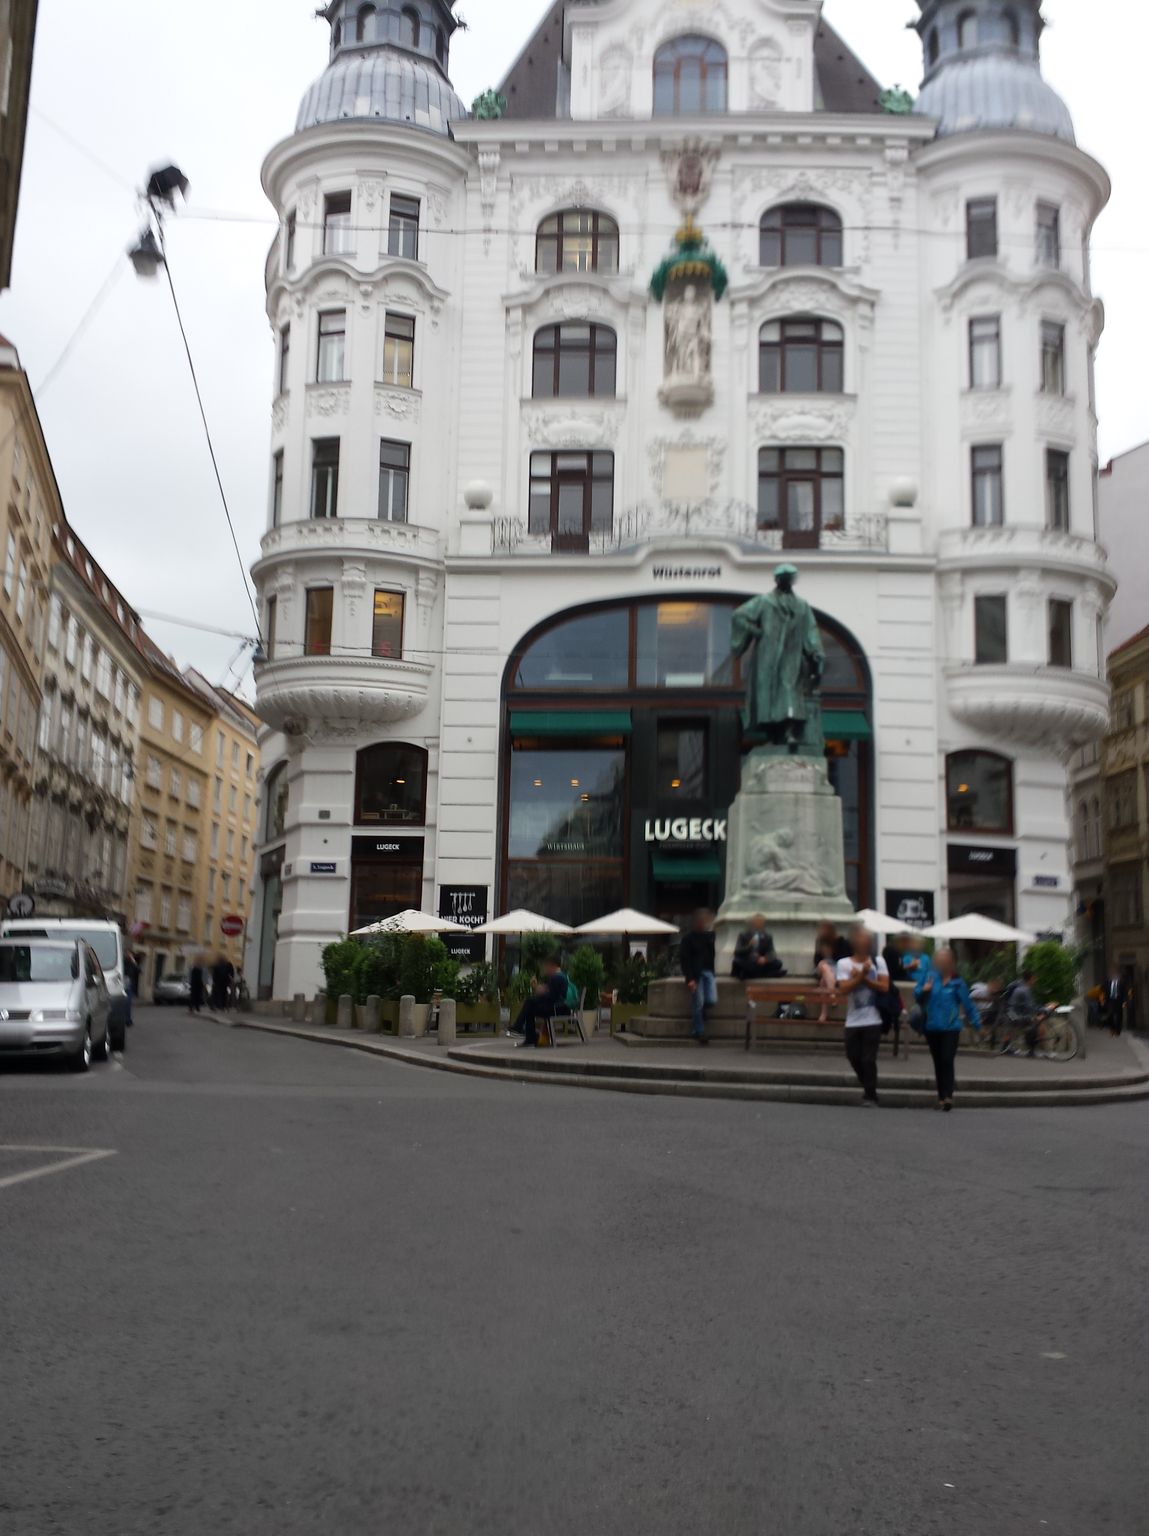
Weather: cloudy
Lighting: day
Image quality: good
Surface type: driving surface
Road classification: cycleway, living_street
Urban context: urban centre
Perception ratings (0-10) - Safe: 9.05, Lively: 9.62, Beautiful: 4.75, Boring: 0.58, Depressing: 5.98, Wealthy: 9.02